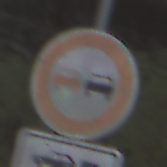
Verkehrszeichen: Ueberholverbot
Zusatzzeichen unten: MehrspurigeFahrzeuge4
Umgebung: Outdoor, Suburban
Tageszeit: Midday
Wetter: Overcast
Licht: Natural
Jahreszeit: NotSpecified
Kontrast: LowContrast